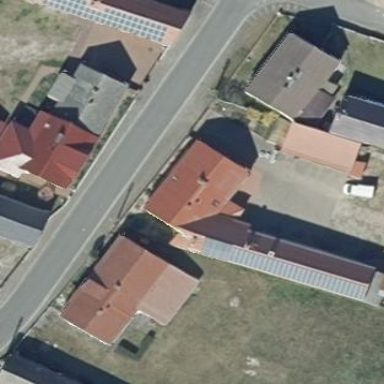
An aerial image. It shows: Building with red gabled roof oriented along its length.